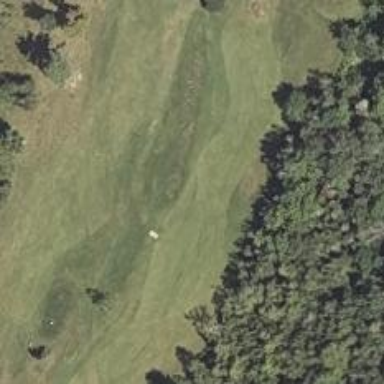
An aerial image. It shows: View of golf hole.